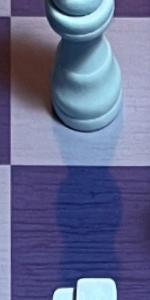
Label: Empty